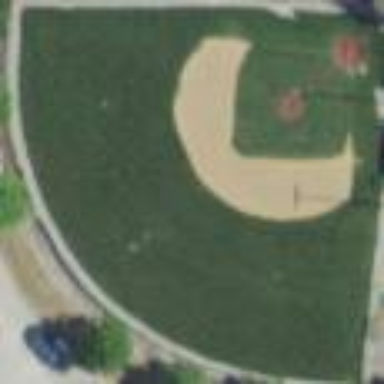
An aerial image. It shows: Baseball pitch for leisure and sports activities.